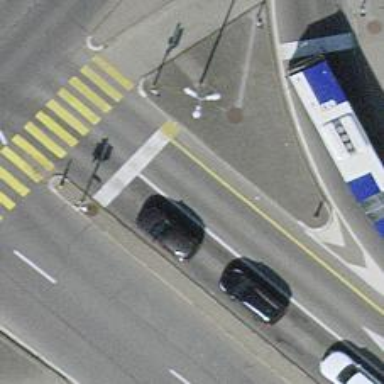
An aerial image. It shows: Road with traffic signals.